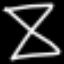
Label: hourglass